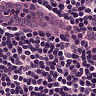
Metastatic tissue present: no